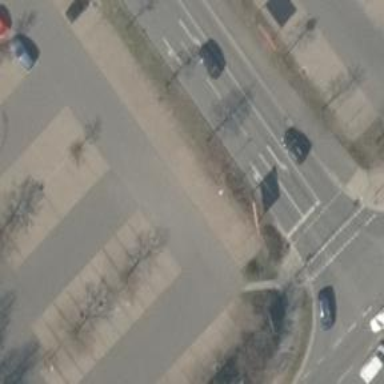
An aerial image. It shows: Road serving as parking aisle.